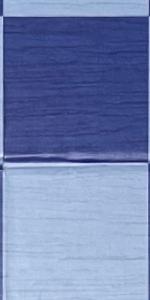
Label: Empty